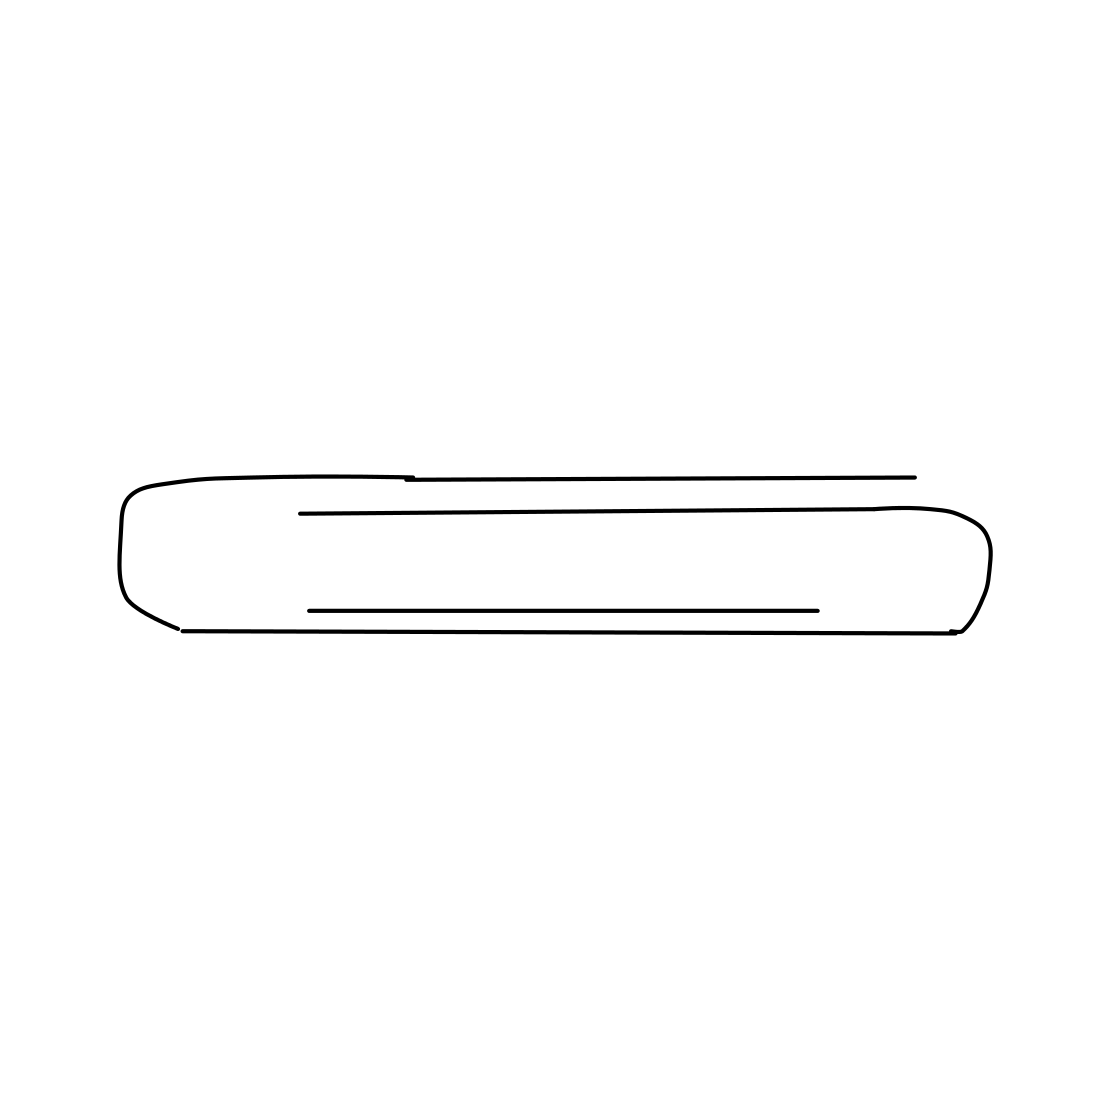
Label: paper clip